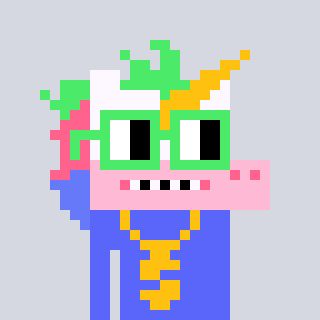
a pixel art character with square light green glasses, a unicorn-shaped head and a purple-colored body on a cool background